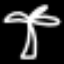
Label: palm tree